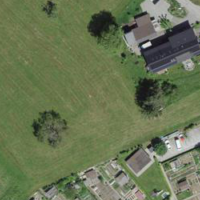
EUNIS habitat code: 24
Species observed at this site:
Cydonia oblonga